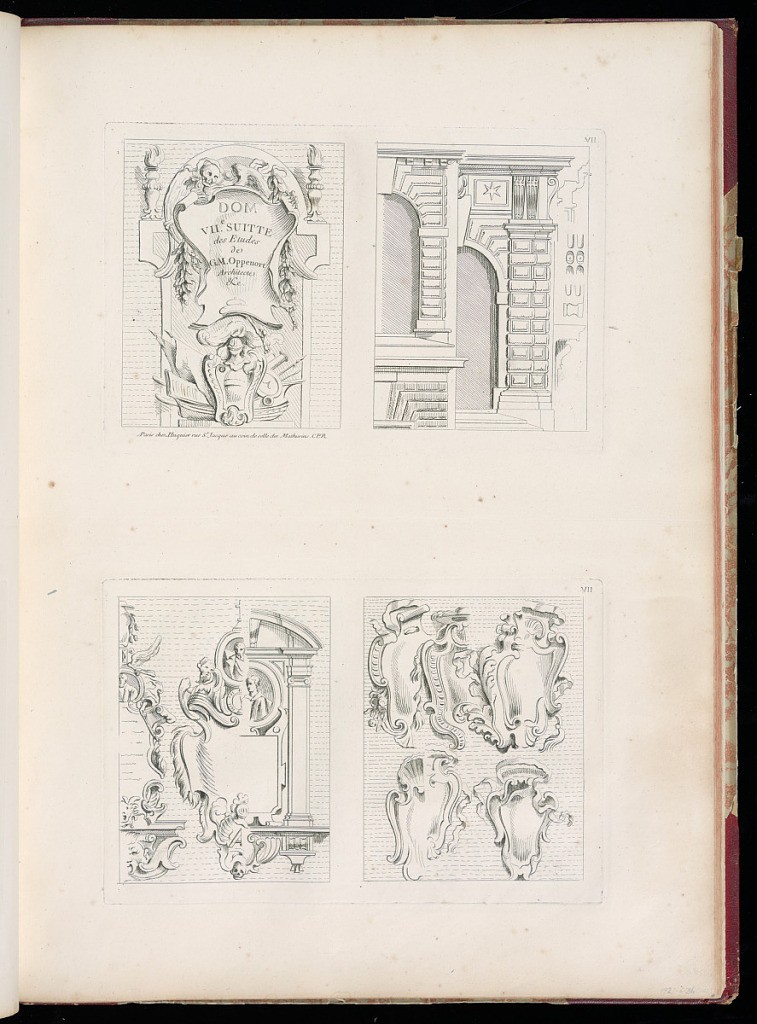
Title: Title Page
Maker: Gilles-Marie Oppenord, French, 1672–1742
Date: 1749-1761
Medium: Etching and engraving on laid paper
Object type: Bound print
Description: Page printed with two plates (each divided into two) of architecture fragments, including cartouches and doorways. The upper left plate is the title page with the text printed in the center of the cartouche. The plates are numbered but not signed.